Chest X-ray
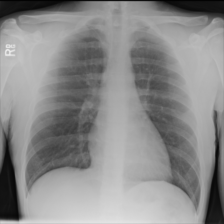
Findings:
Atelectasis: negative
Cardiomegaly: negative
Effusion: negative
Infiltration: negative
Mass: negative
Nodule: negative
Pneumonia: negative
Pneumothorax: negative
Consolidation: negative
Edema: negative
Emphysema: negative
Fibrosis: negative
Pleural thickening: negative
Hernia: negative